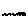
Label: zigzag